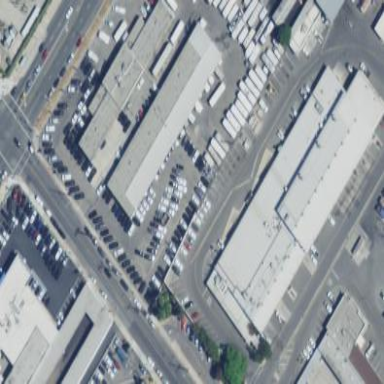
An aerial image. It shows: Car shop.